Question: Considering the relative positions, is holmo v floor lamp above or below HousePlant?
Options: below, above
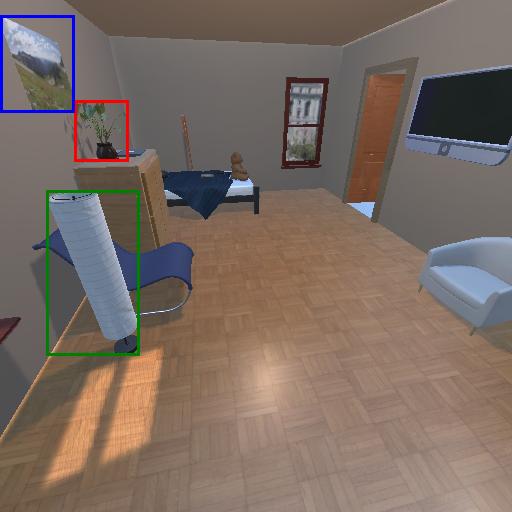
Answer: below